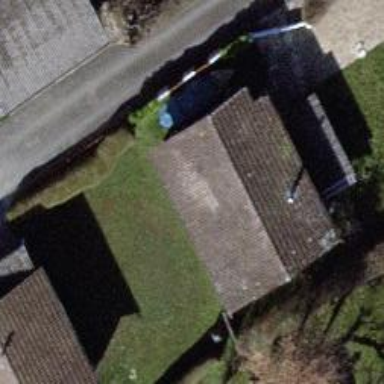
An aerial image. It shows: Bungalow.